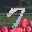
Label: 7